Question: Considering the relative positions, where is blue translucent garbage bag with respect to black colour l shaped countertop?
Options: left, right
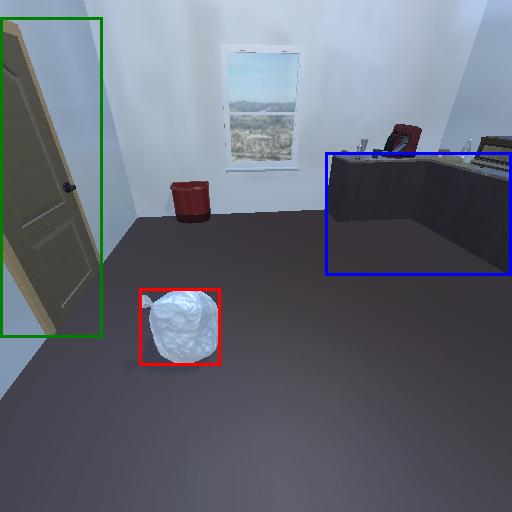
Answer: left